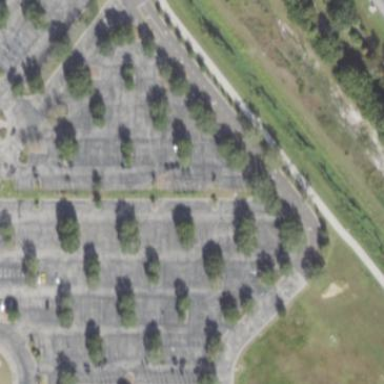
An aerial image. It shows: Parking area with surface.